Question: I was wondering if there was a way to set a placeholder value to the field name from the database similar to how the label is set?
So the db field named unit_price would display like this;

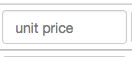
Answer: You can set the placeholder value to use the attribute name like this:
'''
<%= f.number_field(:unit_price, :placeholder => :unit_price) %>
'''
But just to clarify this value doesn't come from the database as much as it comes from the locale. You could change it like so:
'''
en:
activerecord:
models:
object: "The Object"
attributes:
object:
unit_price: "Unite Prices!"
'''
But that would also change the label value.